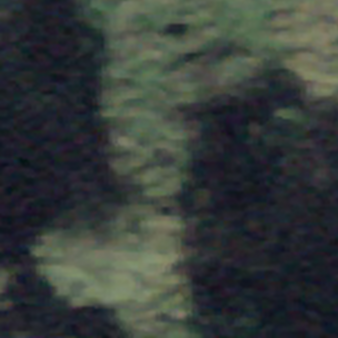
Label: other